【题型】解答题　【知识点】函数　【难度】medium
在平面直角坐标系中，一次函数 \( y = kx + b \)（\( k \neq 0 \)）的图象由函数 \( y = x \) 的图象平移得到，且经过点 \( A(1,2) \)。

(1) 求这个一次函数的解析式及该函数图象与 \( x \) 轴的交点 \( B \) 的坐标；

(2) 当 \( x > 1 \) 时，对于 \( x \) 的每一个值，函数 \( y = mx \)（\( m \neq 0 \)）的值大于一次函数 \( y = kx + b \) 的值，求 \( m \) 的取值范围；

(3) 已知点 \( C \) 的坐标为 \( (2,0) \)，在平面直角坐标系中存在点 \( P \)，使得以 \( A \)、\( B \)、\( C \)、\( P \) 为顶点的四边形是平行四边形，请直接写出点 \( P \) 的坐标。
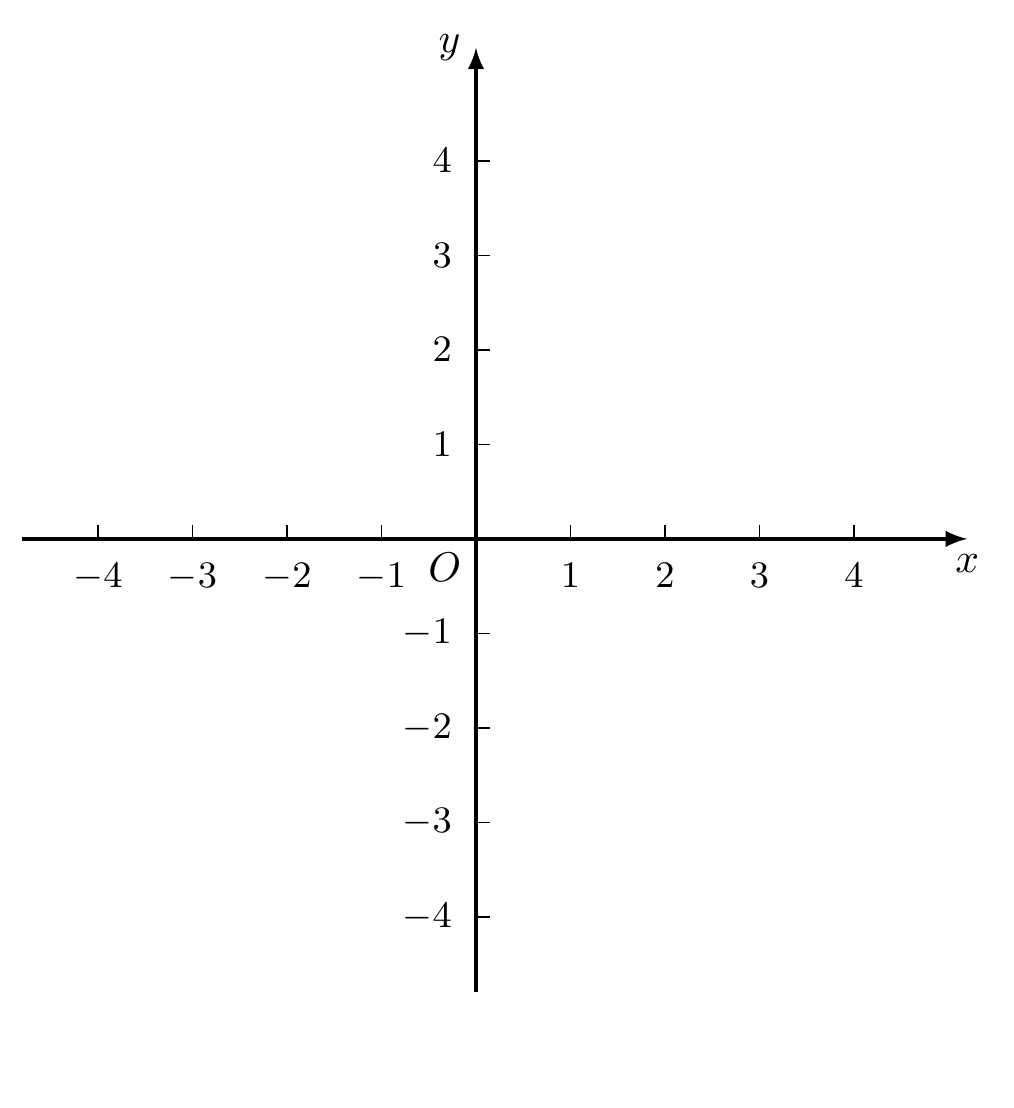
【解答】

【答案】(1) \( y = x + 1 \)，点 \( B \) 的坐标为 \( (-1,0) \)

(2) \( m \geqslant 2 \)

(3) 点 \( P \) 的坐标为：\( (0,-2) \)、\( (-2,2) \)、\( (4,2) \)

【分析】

【详解】（1）解：\(\because\) 一次函数 \( y = kx + b(k \neq 0) \) 的图象由函数 \( y = x \) 的图象平移得到，

\(\therefore k = 1\)，即 \( y = x + b \)。

又 \(\because\) 一次函数 \( y = x + b \) 的图象经过点 \( A(1,2) \)，

将 \( A(1,2) \) 代入一次函数 \( y = x + b \) 得 \( 2 = 1 + b \)，

解得 \( b = 1 \)。

\(\therefore\) 这个一次函数的解析式为 \( y = x + 1 \)，

当 \( y = 0 \) 时，\( 0 = x + 1 \)，解得 \( x = -1 \)，

\(\therefore\) 点 \( B \) 的坐标为 \( (-1,0) \)；

（2）解：\(\because\) 当 \( x > 1 \) 时，函数 \( y = mx(m \neq 0) \) 的值大于一次函数 \( y = x + 1 \) 的值，

\(\therefore\) 函数 \( y = mx(m \neq 0) \) 的图象在一次函数 \( y = x + 1 \) 的图象上方，

由一次函数 \( y = kx + b(k \neq 0) \) 的图象经过点 \( A(1,2) \)，则当函数 \( y = mx(m \neq 0) \) 经过点 \( A(1,2) \) 时，得 \( m = 2 \)，如图所示：

\begin{center}
\end{center}

\(\therefore\) 当 \( m \geqslant 2 \) 时，函数 \( y = mx(m \neq 0) \) 的图象在一次函数 \( y = x + 1 \) 的图象上方，

则 \( m \) 的取值范围为 \( m \geqslant 2 \)；

（3）解：\(\because A(1,2)\)、\( B(-1,0) \)、\( C(2,0) \)，

在平面直角坐标系中，作出 \( \triangle ABC \)，过 \( \triangle ABC \) 的顶点作该三角形对边的平行线，分别交于 \( P_1 \)、\( P_2 \)、\( P_3 \)，如图所示：

\begin{center}

\end{center}

\(\therefore\) 以 \( A \)、\( B \)、\( C \)、\( P \) 为顶点的四边形是平行四边形，

在 \( \square BACP_1 \) 中，\( AB \parallel CP_1 \)，

\(\because A(1,2)\)、\( B(-1,0) \)、\( C(2,0) \)，将点 \( A(1,2) \) 平移到点 \( B(-1,0) \) 的过程，与将点 \( C(2,0) \) 平移到点 \( P_1 \) 的过程一样，

\(\therefore\) 由点的平移可知，\( P_1(0,-2) \)；

在 \( \square BCAP_2 \) 中，\( CB \parallel AP_2 \)，

\(\because A(1,2)\)、\( B(-1,0) \)、\( C(2,0) \)，将点 \( C(2,0) \) 平移到点 \( B(-1,0) \) 的过程，与将点 \( A(1,2) \) 平移到点 \( P_2 \) 的过程一样，

\(\therefore\) 由点的平移可知，\( P_2(-2,2) \)；

在 \( \square BACP_3 \) 中，\( AC \parallel BP_3 \)，

\(\because A(1,2)\)、\( B(-1,0) \)、\( C(2,0) \)，将点 \( C(2,0) \) 平移到点 \( A(1,2) \) 的过程，与将点 \( B(-1,0) \) 平移到点 \( P_3 \) 的过程一样，

\(\therefore\) 由点的平移可知，\( P_3(4,2) \)；

综上所述，点 \( P \) 的坐标为 \( (0,-2) \)、\( (-2,2) \)、\( (4,2) \)。

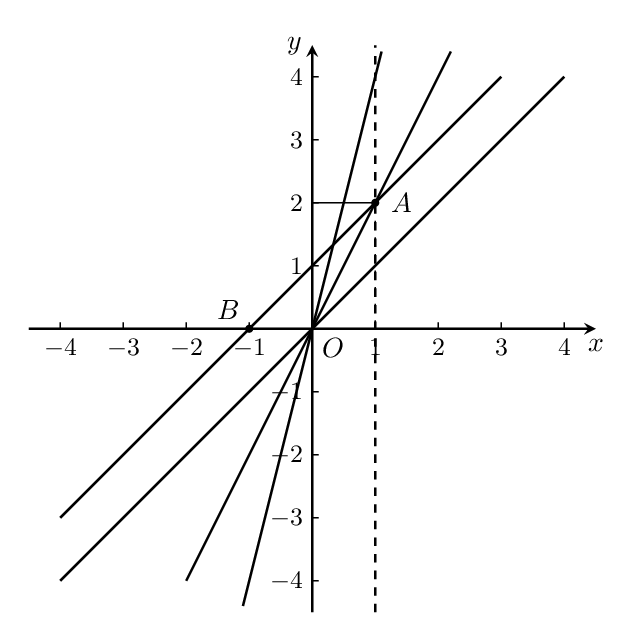
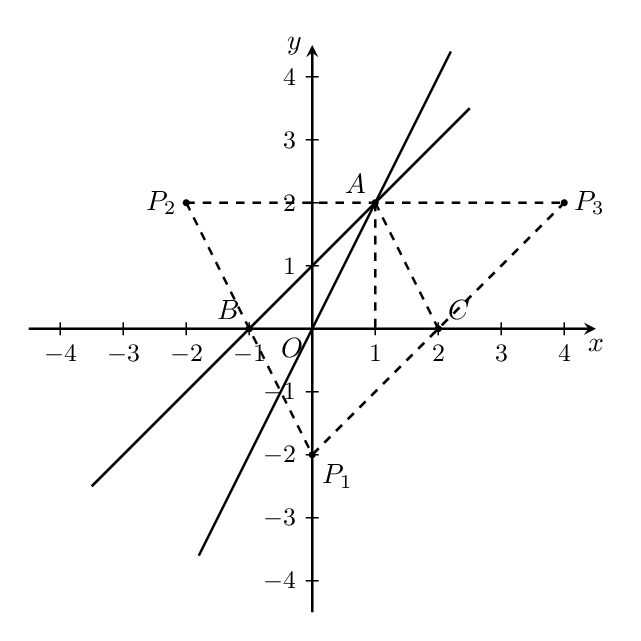